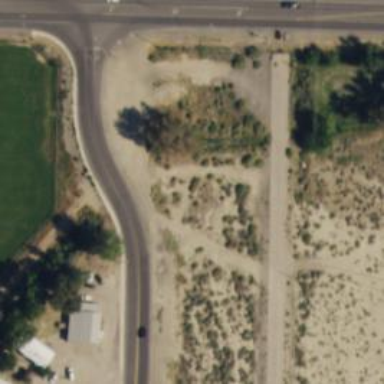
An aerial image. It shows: Tertiary road with asphalt surface and separate sidewalk.